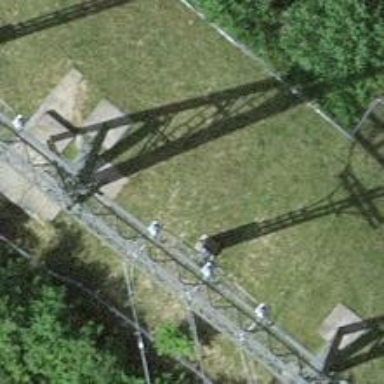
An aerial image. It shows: Insulator used in power equipment.